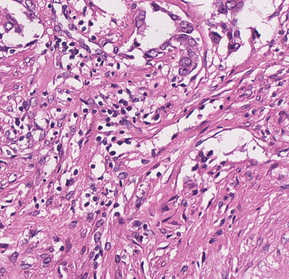
Tumor epithelial tissue: yes
Tumor-associated stroma tissue: yes
Normal tissue: no